Question: i have created a tableview default app with xcode.
But:
in AppDelegate a add a function to load the table view on Button press.
self.window.rootViewController = self.navigationController;
that works fine.
in RootViewController a created an array with data, and pass that to the tableview, that works also fine.
in
'''
- (void)tableView:(UITableView *)tableView didSelectRowAtIndexPath:(NSIndexPath *)indexPath
{
UIAlertView *alert = [[UIAlertView alloc]
initWithTitle:@"iPad Selected"
message:[NSString stringWithFormat:@"iPad %d", indexPath.row]
delegate:self
cancelButtonTitle:@"OK"
otherButtonTitles:nil];
[alert show];
[alert release];
}
'''

i wont on Press on cell, go back to the mainview and set the Lable of the Button with Text from the Table. Maybe also save the ID (row Index) in a variable.
Need help :)
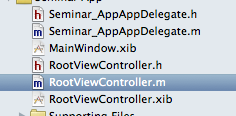
Answer: add another viewcontroller named View2viewController.
'''
- (void)tableView:(UITableView *)tableView didSelectRowAtIndexPath:(NSIndexPath *)indexPath {
View2viewController *view2 = [[ View2viewController alloc] initWithNibName:@"View2viewController" bundle:nil];
[self.navigationController pushViewController:view2 animated:YES];
[view2 release];
}
'''